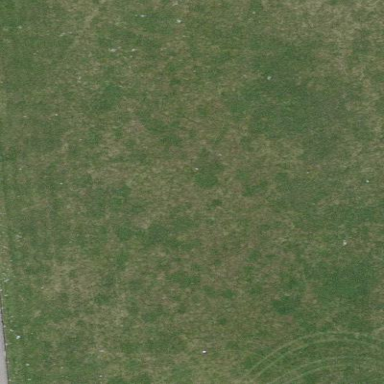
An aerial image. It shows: Soccer pitch with grass surface for leisure and sports.